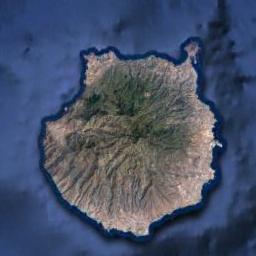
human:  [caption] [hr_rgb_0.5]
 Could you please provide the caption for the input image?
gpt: There is a small house on the island .

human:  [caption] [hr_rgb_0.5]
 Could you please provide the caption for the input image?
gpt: The circular island is surrounded by blue water, And the island has mountains with green vegetation, More of a tan .

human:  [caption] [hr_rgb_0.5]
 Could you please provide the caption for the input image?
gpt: The island with some vegetation is surrounded by light blue waters .

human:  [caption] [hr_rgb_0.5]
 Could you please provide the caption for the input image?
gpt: The land on the island is rough .

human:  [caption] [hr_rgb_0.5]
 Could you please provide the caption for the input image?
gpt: The brown island with a mountain is on a blue sea .